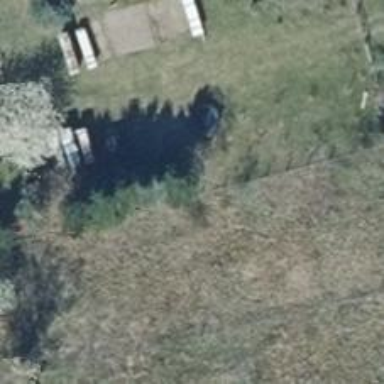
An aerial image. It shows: Row of evergreen needle-leaved trees.